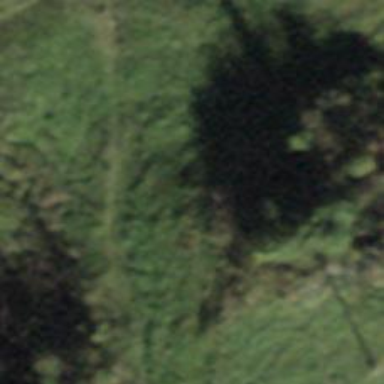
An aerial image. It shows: Path.